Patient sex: M
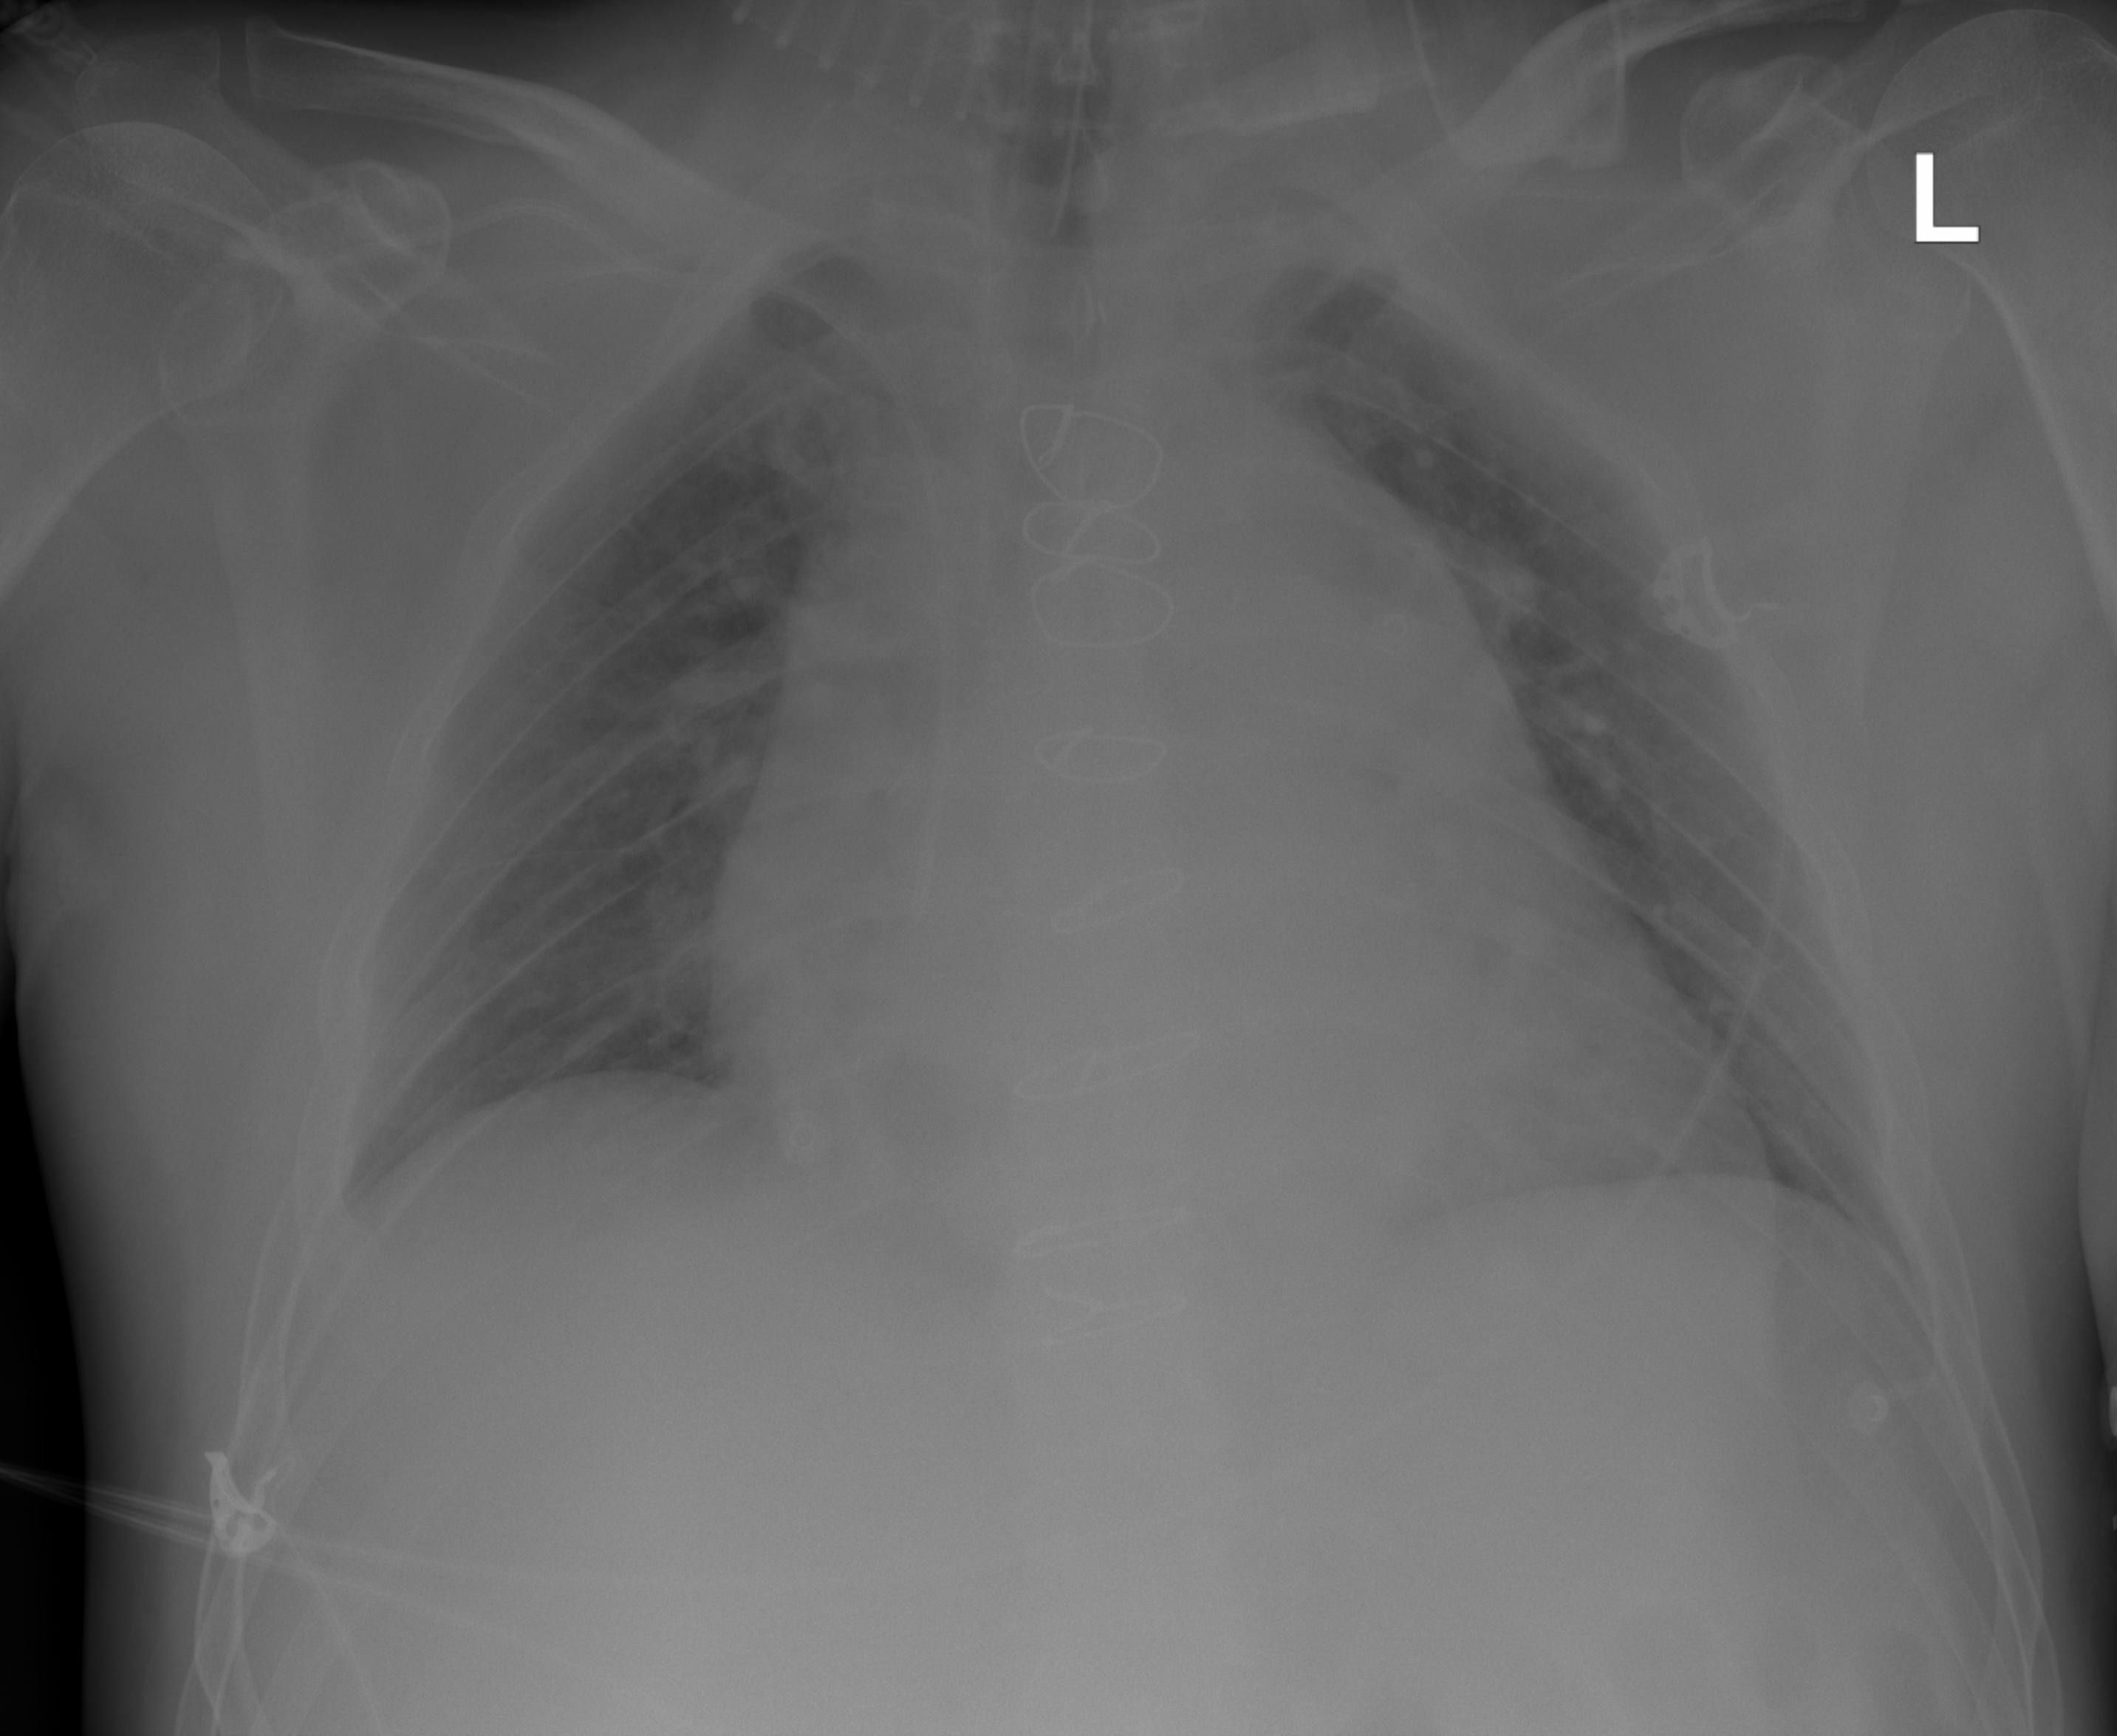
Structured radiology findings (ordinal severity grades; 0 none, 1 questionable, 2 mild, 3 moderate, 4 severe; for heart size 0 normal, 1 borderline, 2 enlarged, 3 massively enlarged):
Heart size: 2
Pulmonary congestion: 2
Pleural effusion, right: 0
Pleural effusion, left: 0
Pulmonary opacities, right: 0
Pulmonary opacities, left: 0
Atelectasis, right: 0
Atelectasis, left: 0